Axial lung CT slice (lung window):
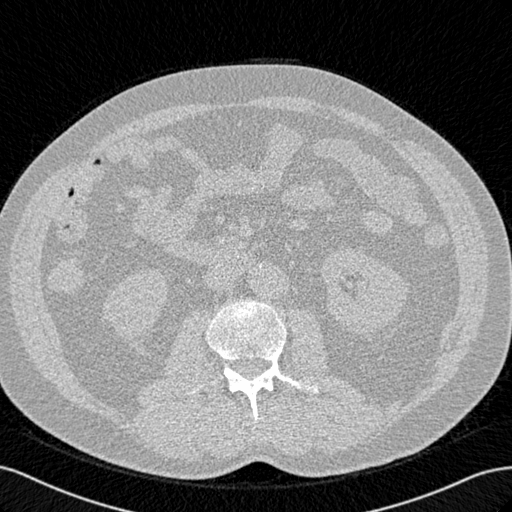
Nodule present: no